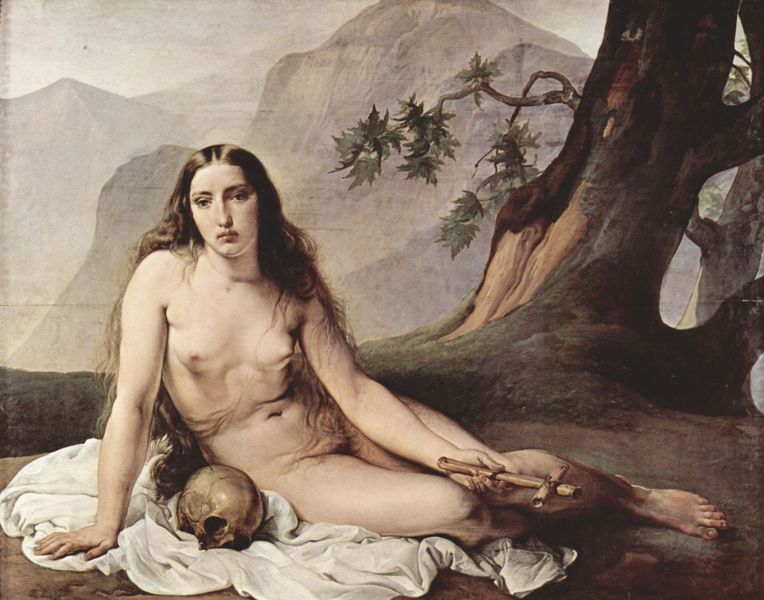
Titel: Büßende Maria Magdalena
Künstler: Francesco Hayez
Standort: Milano
Institution: Civica Galleria d'Arte Moderna
Schlagwörter: akt, baum, berg, blätter, dunkel, felsen, fuß, gemälde, haut, himmel, laub, nackt, schatten, weiß, grün, landschaft, mädchen, sitzen, äste, braun, brust, busen, frau, frisur, grau, haar, hell, licht, mund, nase, stützen, blick, dame, tuch, wiese, alt, jung, arme, blass, falten, gesicht, schädel, tod, trauer, bildnis, hals, porträt, ast, baumstamm, erde, horizont, natur, stamm, zweige, schlank, boden, haare, sitzend, decke, mittelscheitel, scheitel, schön, traurig, brüste, füße, frauenakt, liegen, berge, gebirge, gipfel, dunst, nebel, hands, religious, white, women, arm, dark, gray, green, hair, jugendstil, lady, nose, painting, portrait, robe, sitting, symbolism, woman, melancholie, mimik, blanket, oil painting, sheet, brown, wooden, nabel, laken, allein, schenkel, gedanken, nazarener, hoch, vanitas, nacktheit, memento mori, vergänglichkeit, kreuz, zweig, moos, schönheit, traurigkeit, barfuß, liegende, allegorie, flöte, hand, totenkopf, wood, sad, cliff, karg, naked, nude, skin, sky, tree, rinde, girl, head, hill, landscape, mountain, mountains, nature, young, sinnlich, death, har, eyes, feet, forest, grass, magdalena, impressionism, chin, mouth, silk, romanticism, cross, curls, model, twist, breast, drapery, outside, rural, valley, human, arms, leaves, trunk, kreut, renaissance, jesus, art, ground, foot, shine, naum, eye, legs, cloth, aktbild, bare, branches, memento, fingers, breasts, venus, crucifix, figure, leaf, lips, long, long hair, shoulders, nackheit, lying, shadows, cheek, christian, mist, büßerin, langes haar, forehead, arrow, symbol, depression, navel, reclining, bone, skull, socket, ausdruckslos, dirty, knee, material, ausruck, lonely, icon, einsiedlerin, lying down, sticks, sterblichkeit, fat, mountian, vanitasmotiv, einsam im gebirge, gebet der büßerin, im angesicht des todes, modell, schietel, emotion, eve, brows, toes, boobs, tits, religous, fs, sin, clasiscal, magdalene, starring, todenschädel, liegt, cross crucifix, schädle, meditate, forlorn, distand, wman, pout, leags, toteschädel, weiblickeit, anitas, tod und das mädchen, ncktheit, dejected, maria amgdalena